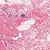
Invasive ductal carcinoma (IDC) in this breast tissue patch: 0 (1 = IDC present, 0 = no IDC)